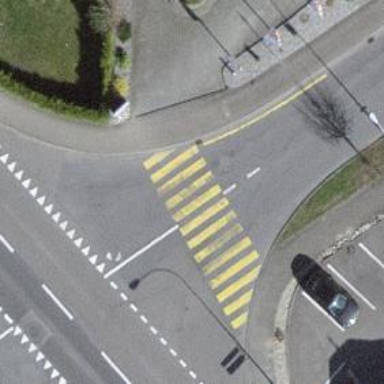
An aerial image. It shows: Pedestrian crossing with zebra markings on footway.